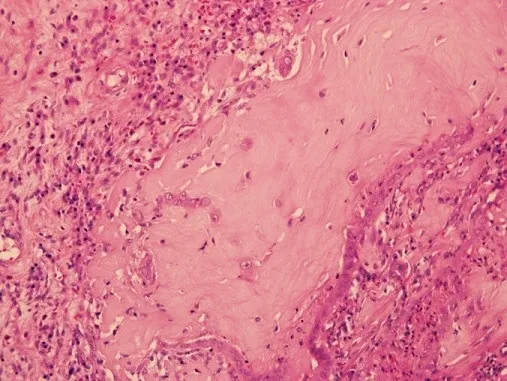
Chondroid differentiation, (H&E 40x).
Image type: pathology (h&e)